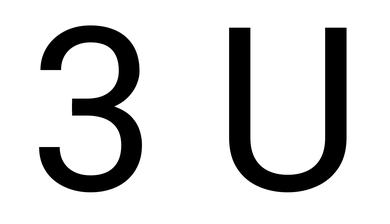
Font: Roboto_Regular